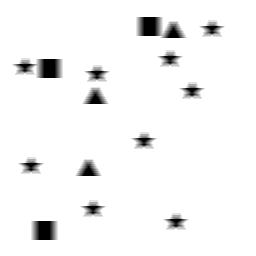
Squares: 3
Triangles: 3
Stars: 9
Total shapes: 15